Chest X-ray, PA view. Patient: 54 years old, sex F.
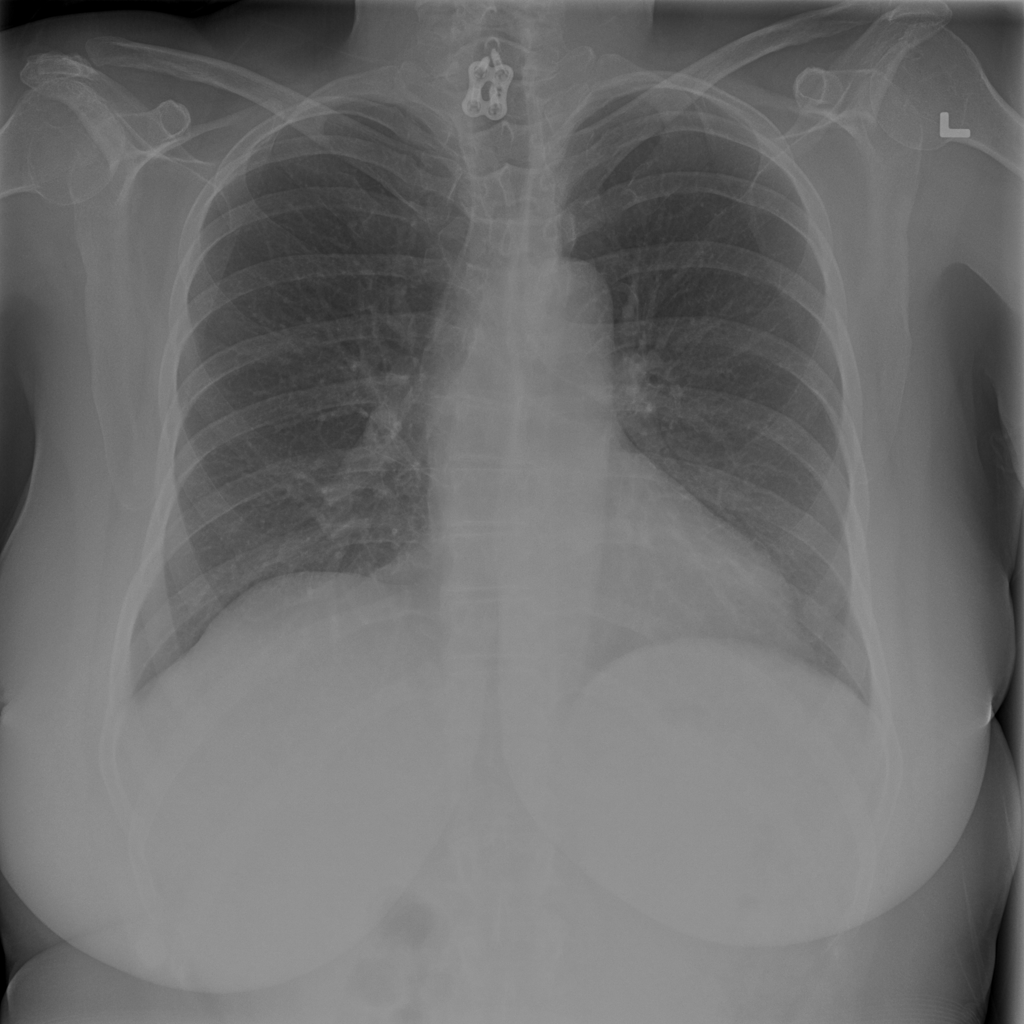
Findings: No Finding